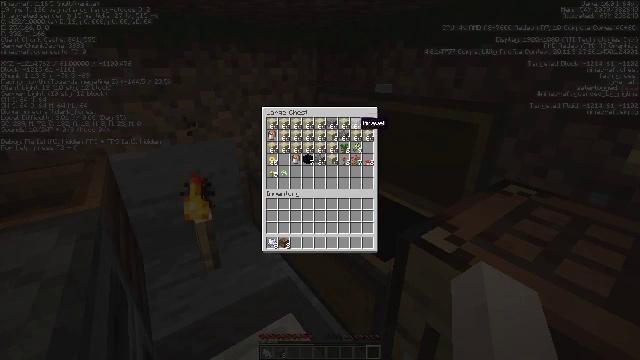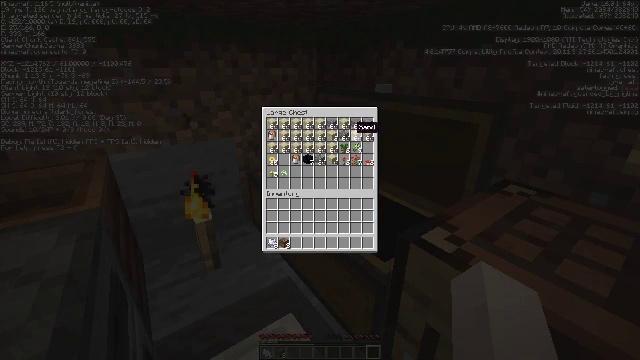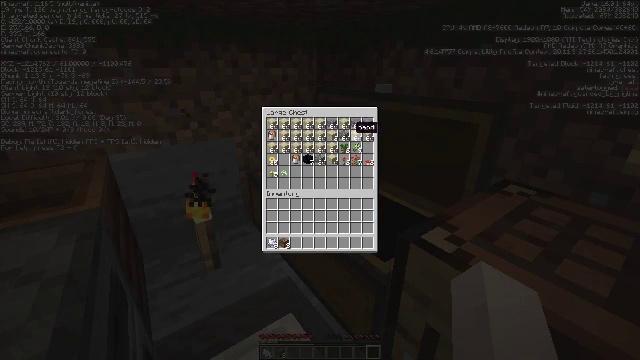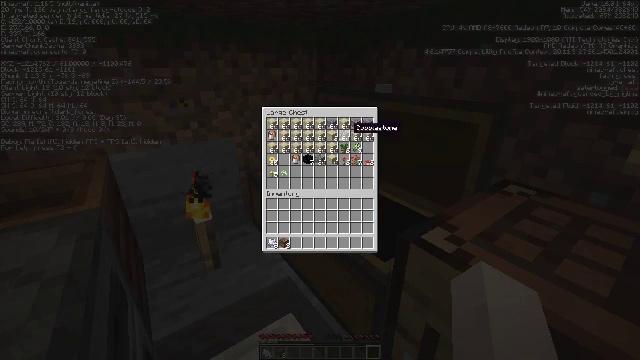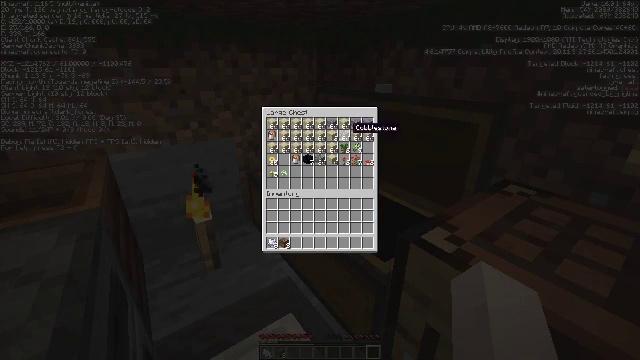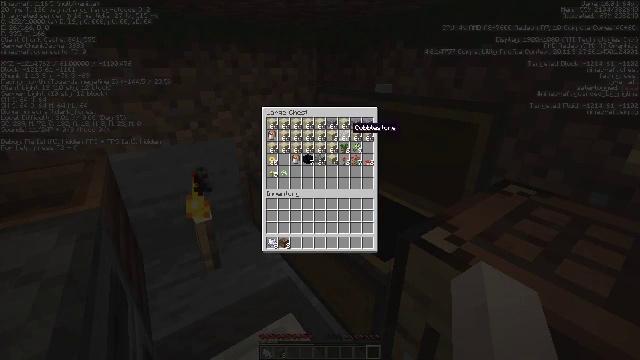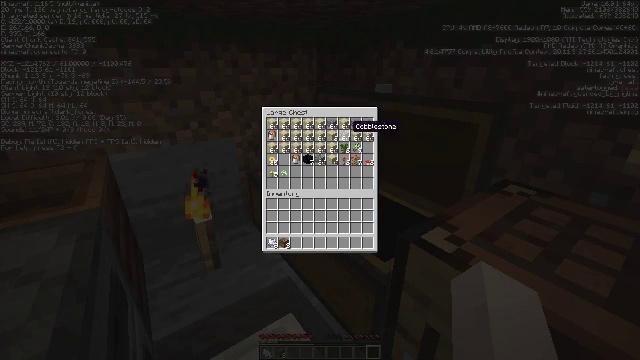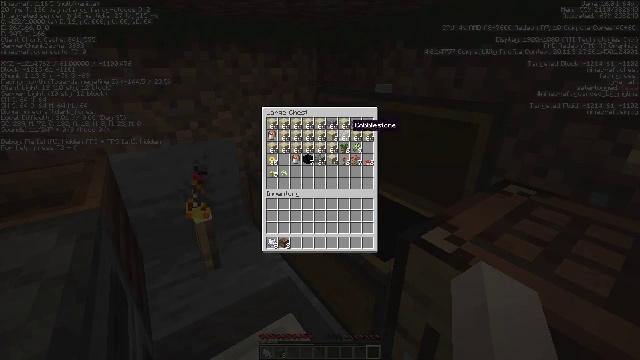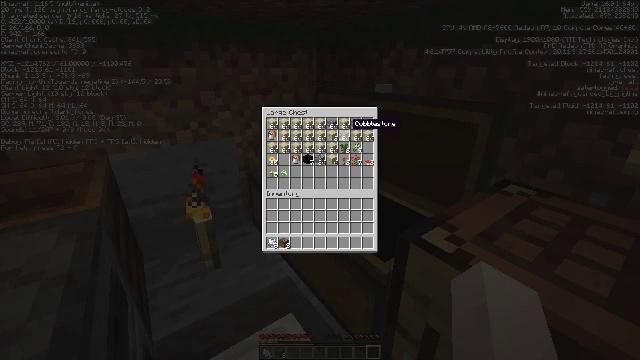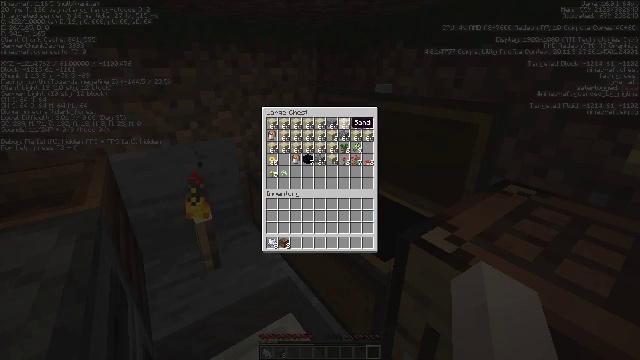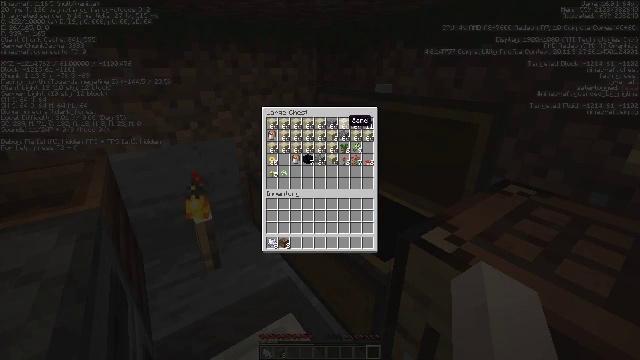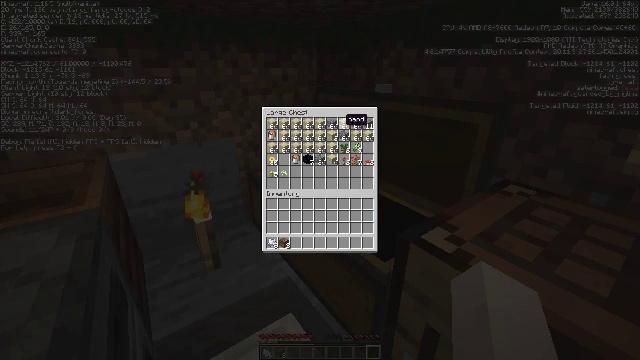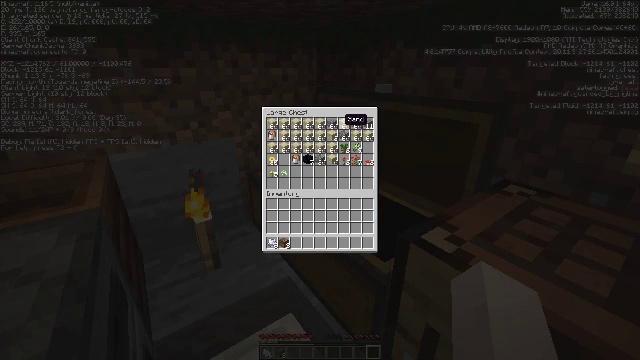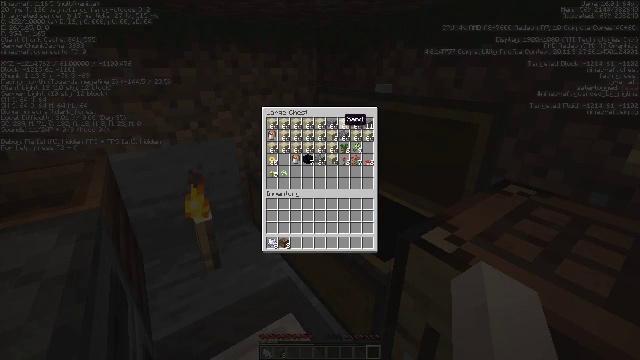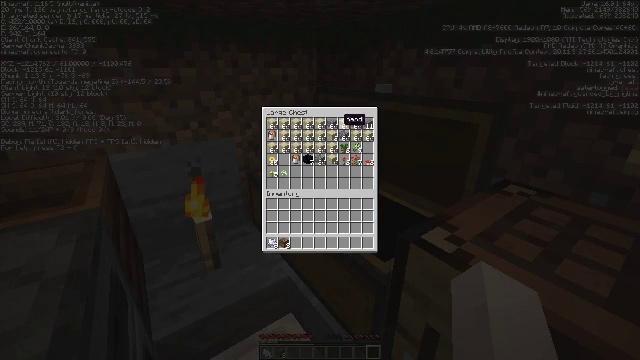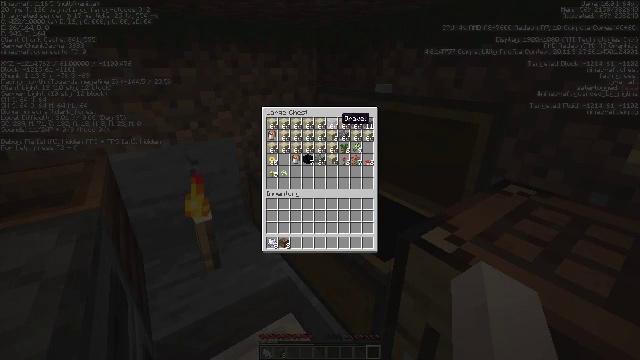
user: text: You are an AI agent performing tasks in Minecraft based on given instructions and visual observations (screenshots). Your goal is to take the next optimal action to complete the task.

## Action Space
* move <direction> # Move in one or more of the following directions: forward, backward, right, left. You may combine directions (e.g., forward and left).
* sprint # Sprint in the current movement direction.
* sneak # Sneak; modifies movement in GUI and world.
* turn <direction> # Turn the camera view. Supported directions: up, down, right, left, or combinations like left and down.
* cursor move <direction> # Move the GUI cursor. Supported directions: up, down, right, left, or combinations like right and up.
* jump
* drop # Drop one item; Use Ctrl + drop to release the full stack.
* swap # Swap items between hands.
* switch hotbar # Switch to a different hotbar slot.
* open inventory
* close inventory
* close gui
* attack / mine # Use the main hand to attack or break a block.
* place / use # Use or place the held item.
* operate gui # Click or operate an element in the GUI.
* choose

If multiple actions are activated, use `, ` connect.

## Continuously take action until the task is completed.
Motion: motion action
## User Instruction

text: Create white dye with crafting materials.
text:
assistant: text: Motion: no_op
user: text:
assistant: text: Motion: no_op
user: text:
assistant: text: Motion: no_op
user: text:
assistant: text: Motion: no_op
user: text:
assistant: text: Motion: no_op
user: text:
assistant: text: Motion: no_op
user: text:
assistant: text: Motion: no_op
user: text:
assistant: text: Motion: no_op
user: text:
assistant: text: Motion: no_op
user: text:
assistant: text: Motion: no_op
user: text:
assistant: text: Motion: no_op
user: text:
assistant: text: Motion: no_op
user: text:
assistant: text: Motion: no_op
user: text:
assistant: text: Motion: sneak
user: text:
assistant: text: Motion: sneak
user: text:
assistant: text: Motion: sneak
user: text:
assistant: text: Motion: sneak
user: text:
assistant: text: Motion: sneak
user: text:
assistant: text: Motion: sneak
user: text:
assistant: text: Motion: sneak
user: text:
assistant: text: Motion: sneak
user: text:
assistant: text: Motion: sneak
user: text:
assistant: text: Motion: sneak
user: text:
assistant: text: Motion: sneak
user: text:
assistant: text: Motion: sneak
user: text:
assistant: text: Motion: sneak
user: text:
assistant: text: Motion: sneak
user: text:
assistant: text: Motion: sneak, attack / mine
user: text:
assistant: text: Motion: sneak, attack / mine
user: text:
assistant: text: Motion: sneak